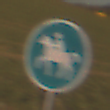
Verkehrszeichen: Reitweg
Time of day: SunriseSunset
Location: Outdoor (Nature)
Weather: PartlyCloudy
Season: NotSpecified
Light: Natural